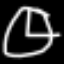
Label: clock